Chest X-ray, AP view. Patient: 65 years old, sex F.
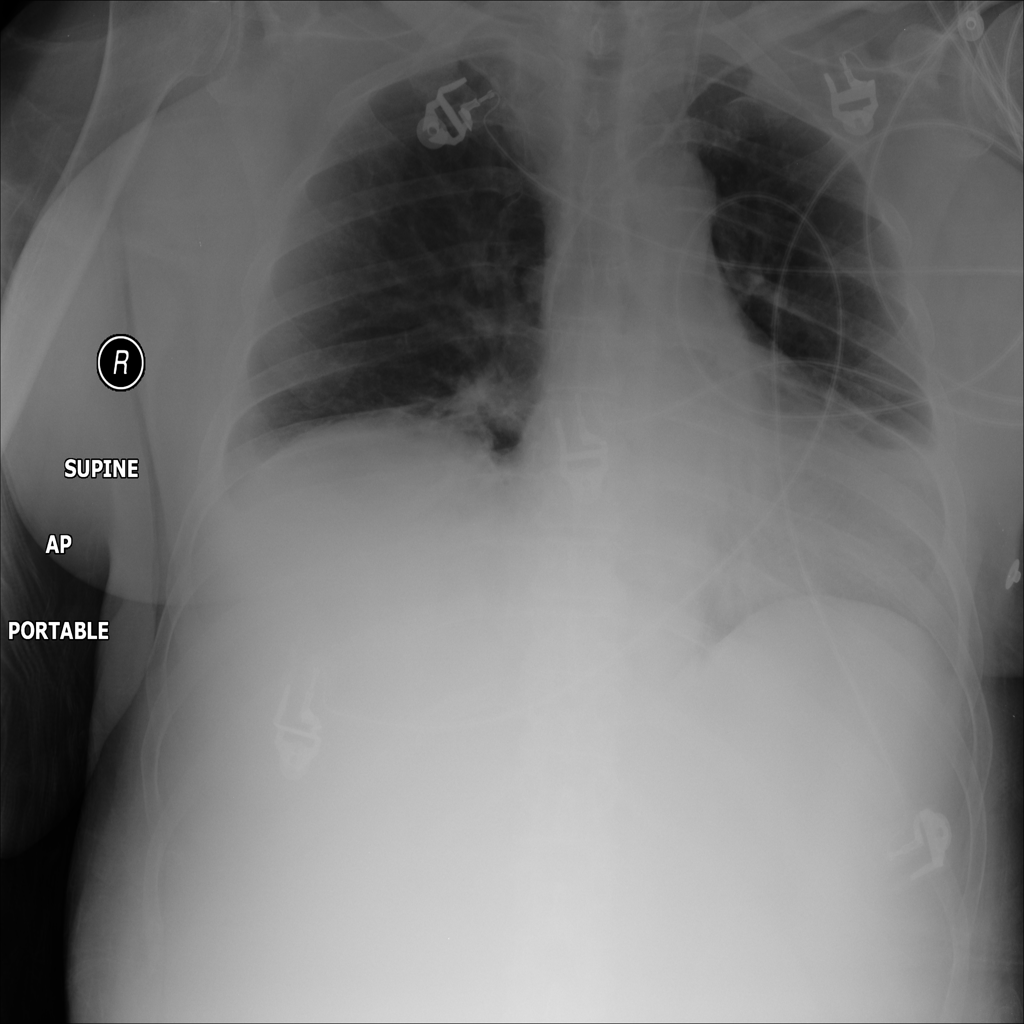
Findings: No Finding